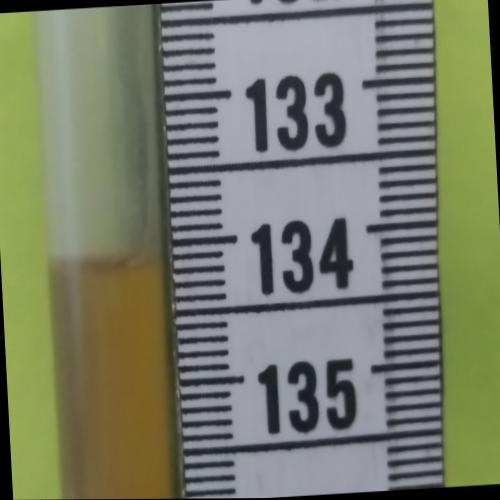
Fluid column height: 134.1 cm